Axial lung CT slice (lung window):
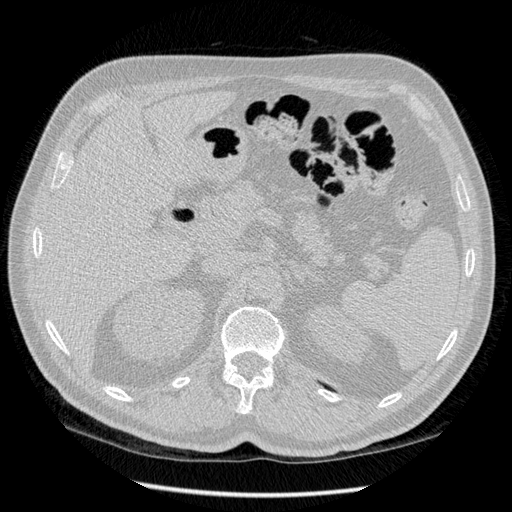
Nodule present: no